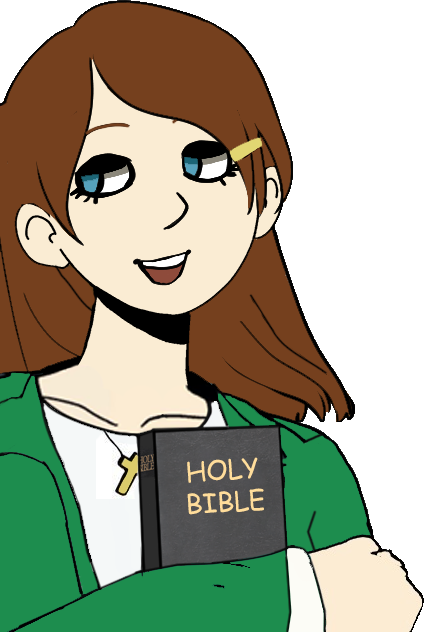
Label: 5_Ashbie_and_Enbie_Girl